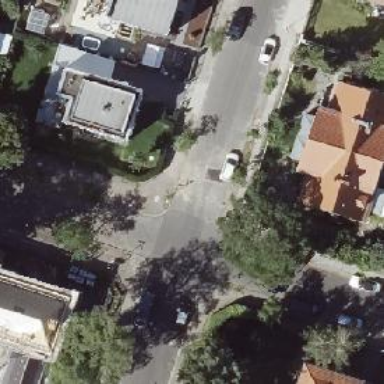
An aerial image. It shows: Residential road with sidewalks on both sides and parallel parking oriented in half-on-kerb fashion.